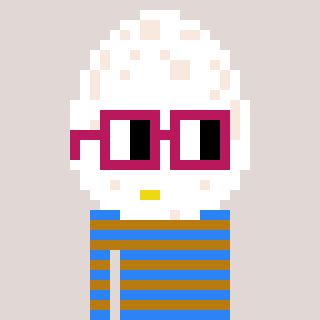
a pixel art character with square dark red glasses, a egg-shaped head and a gold-colored body on a warm background